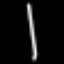
Label: line